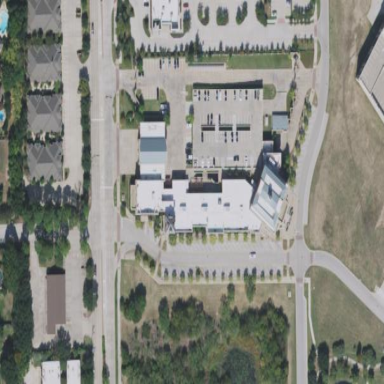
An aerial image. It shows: Government office building.